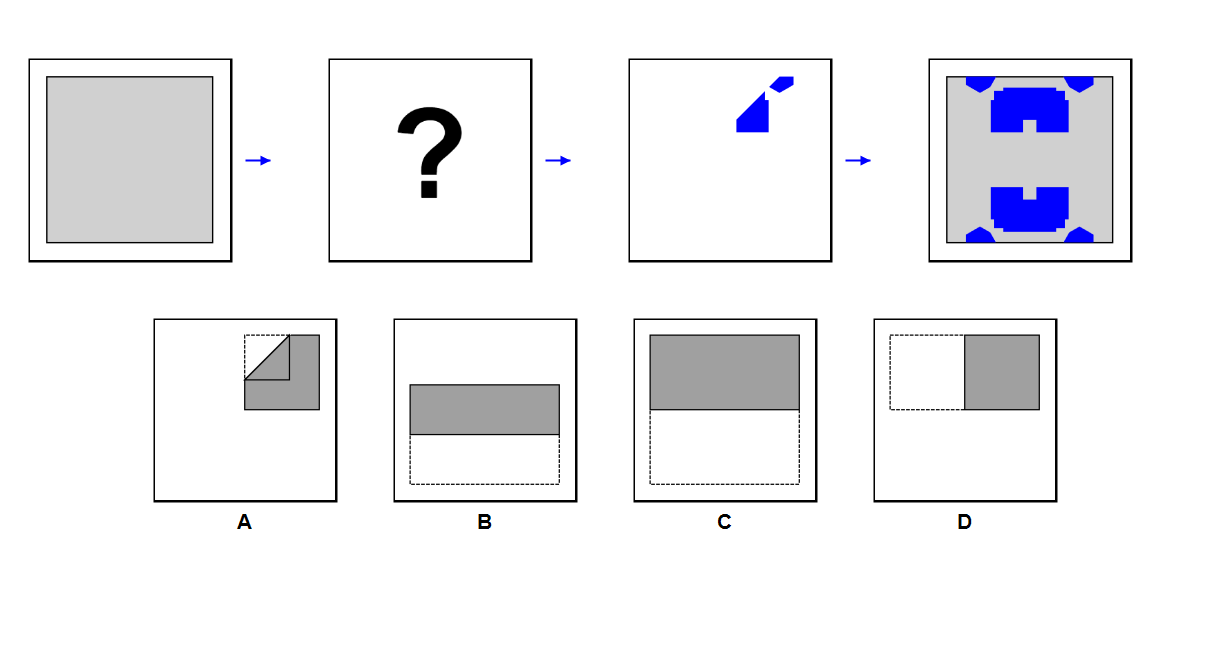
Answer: B